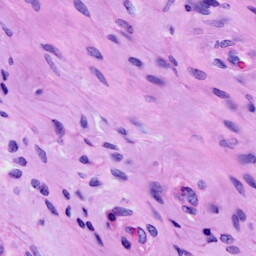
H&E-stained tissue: Cervix